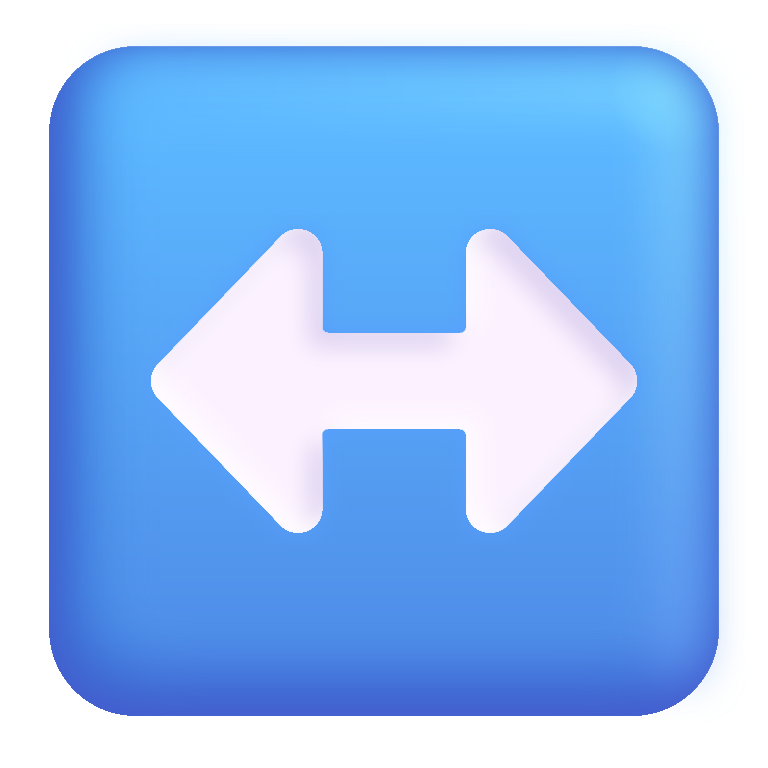
left right arrow color